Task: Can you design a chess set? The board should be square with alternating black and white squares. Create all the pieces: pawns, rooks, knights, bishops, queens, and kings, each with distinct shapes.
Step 294:
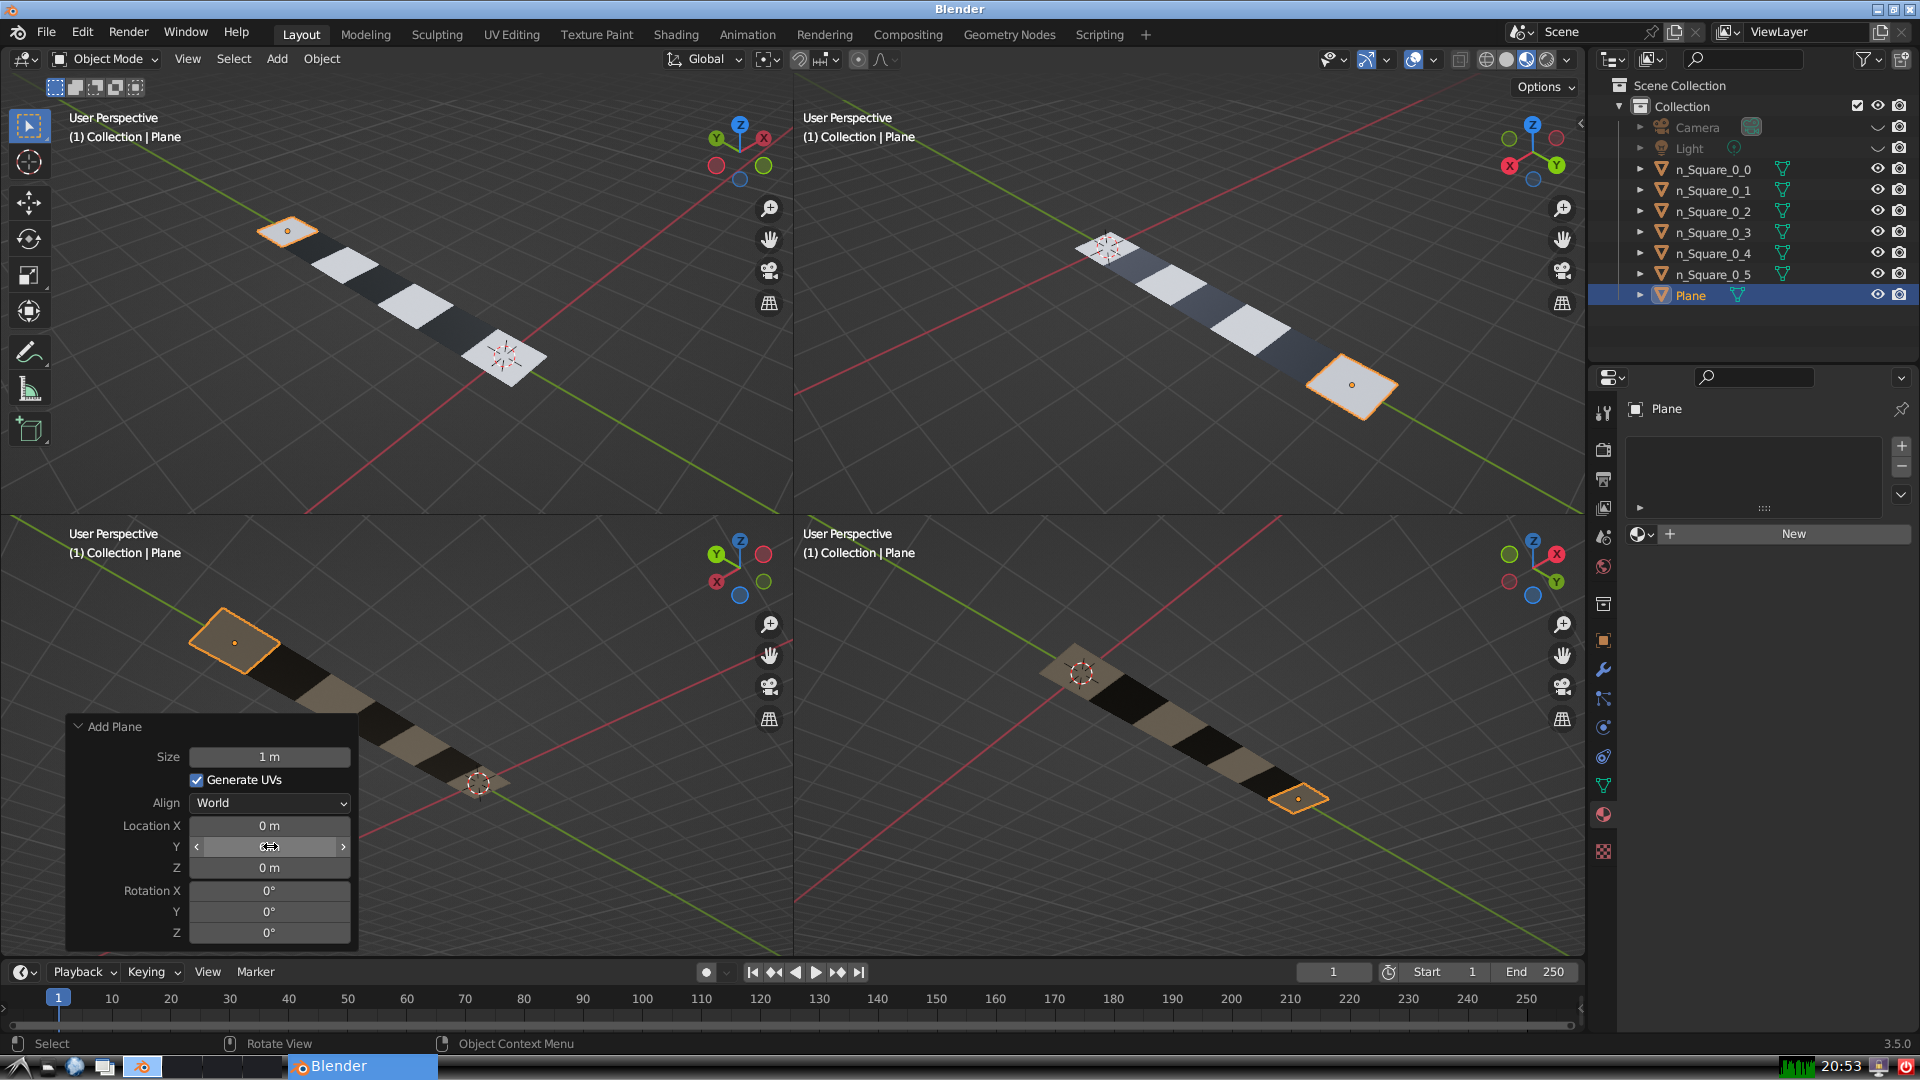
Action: {"mouse_move": [270, 867]}